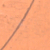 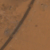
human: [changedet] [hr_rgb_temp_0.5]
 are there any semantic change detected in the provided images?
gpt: Nothing has changed in this area.